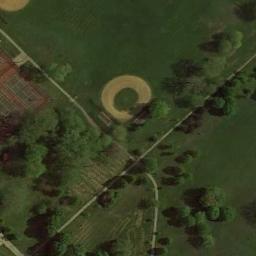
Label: baseball_diamond